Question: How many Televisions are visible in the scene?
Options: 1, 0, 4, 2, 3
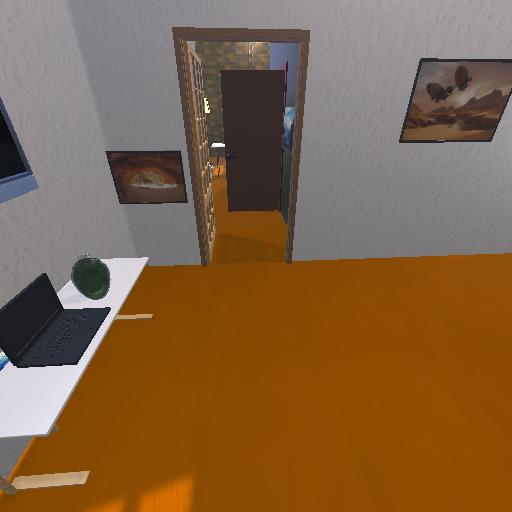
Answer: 1